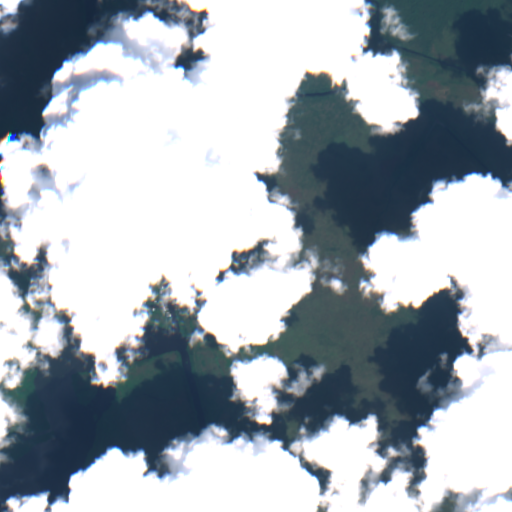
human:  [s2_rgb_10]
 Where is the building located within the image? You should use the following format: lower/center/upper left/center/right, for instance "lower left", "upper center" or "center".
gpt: The building is located in the upper right of the image.
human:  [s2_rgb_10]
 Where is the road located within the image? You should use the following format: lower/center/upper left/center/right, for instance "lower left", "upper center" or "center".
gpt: The road is located in the upper right of the image.
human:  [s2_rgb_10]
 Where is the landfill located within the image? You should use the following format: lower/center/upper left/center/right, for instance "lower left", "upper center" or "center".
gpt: There is no landfill in the image.